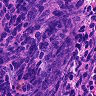
Metastatic tissue present: no